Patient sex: M
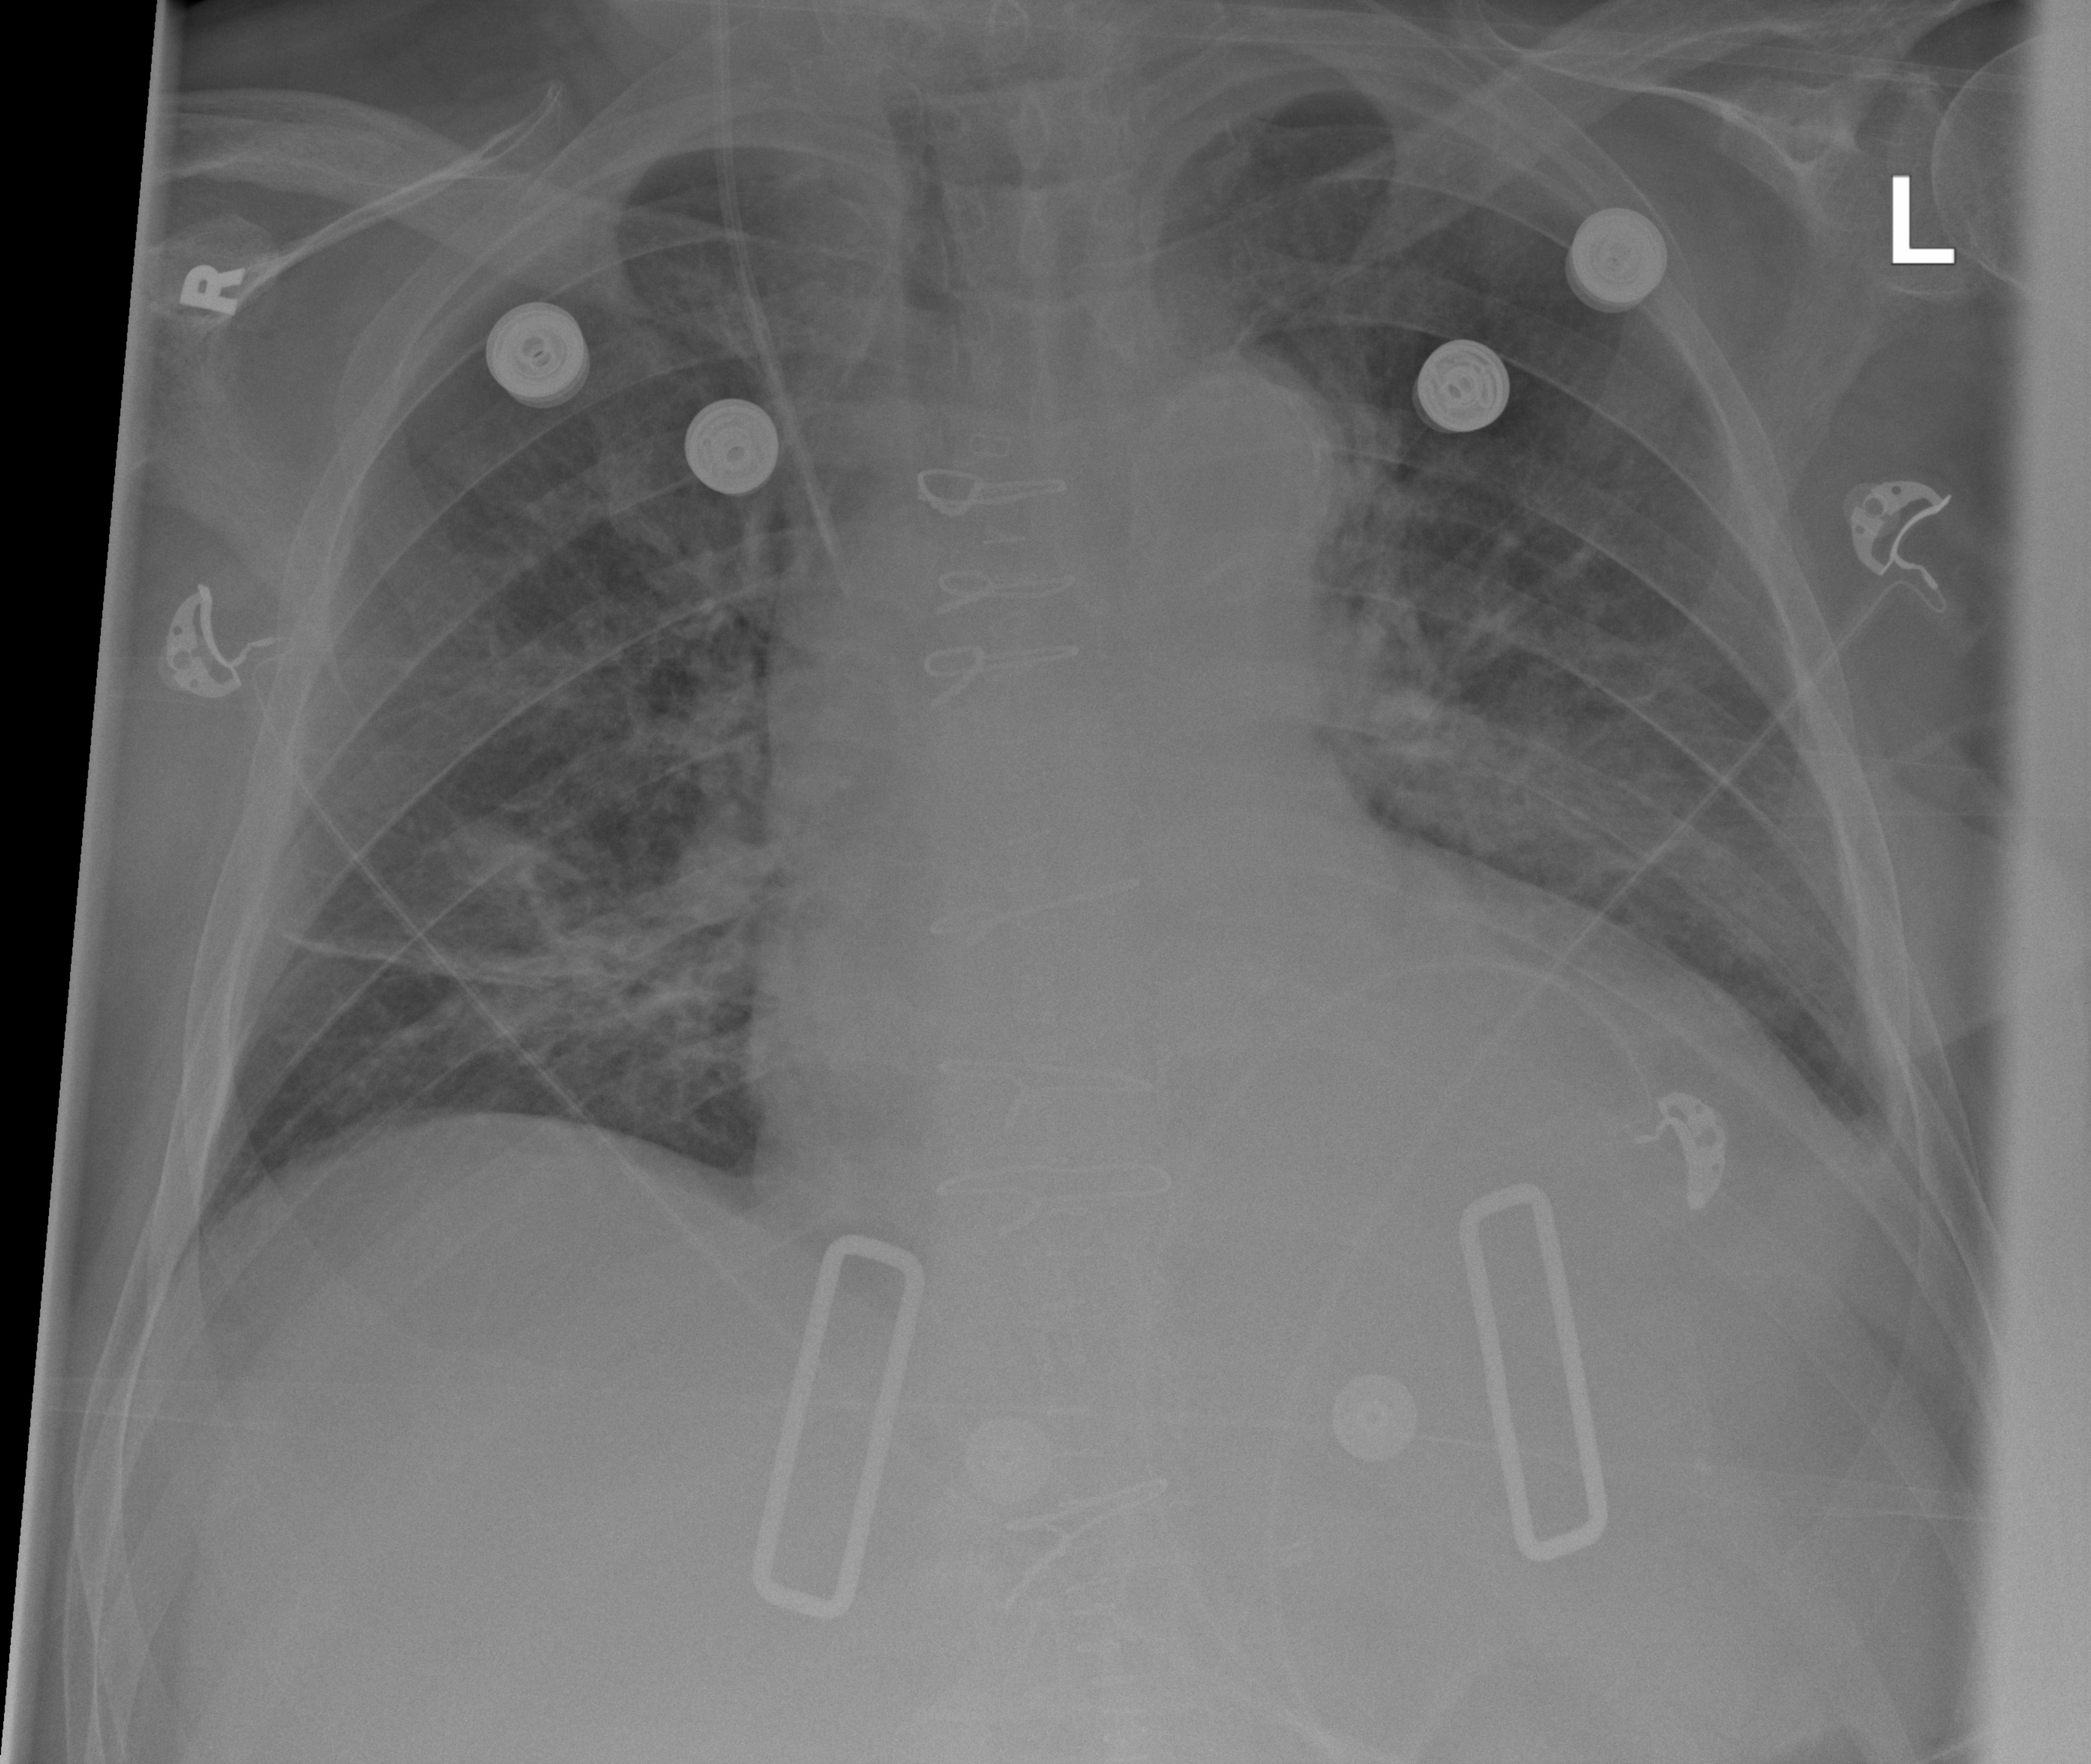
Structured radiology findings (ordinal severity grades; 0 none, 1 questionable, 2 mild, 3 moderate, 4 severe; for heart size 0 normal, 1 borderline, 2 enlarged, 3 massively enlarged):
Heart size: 2
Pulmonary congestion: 2
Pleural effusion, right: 0
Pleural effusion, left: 2
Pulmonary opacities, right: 2
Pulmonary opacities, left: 2
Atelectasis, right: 2
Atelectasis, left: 2